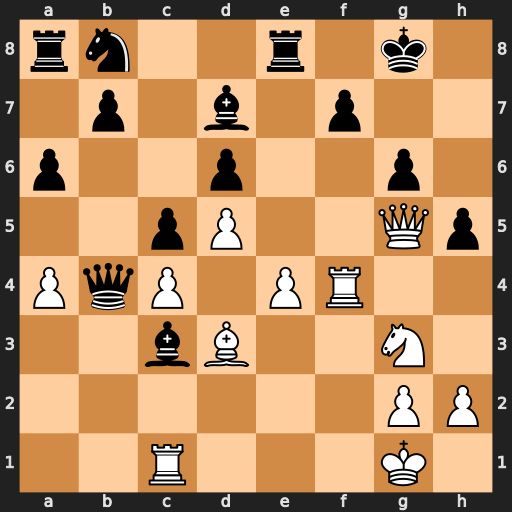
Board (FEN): rn2r1k1/1p1b1p2/p2p2p1/2pP2Qp/PqP1PR2/2bB2N1/6PP/2R3K1
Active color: w
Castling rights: -
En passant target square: -
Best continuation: Rxf7 Bd4+ Kh1